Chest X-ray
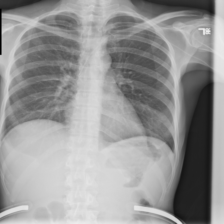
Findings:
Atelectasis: negative
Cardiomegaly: negative
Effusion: positive
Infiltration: negative
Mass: negative
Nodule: negative
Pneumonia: negative
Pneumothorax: negative
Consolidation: negative
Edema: negative
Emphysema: negative
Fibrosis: negative
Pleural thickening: negative
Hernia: negative